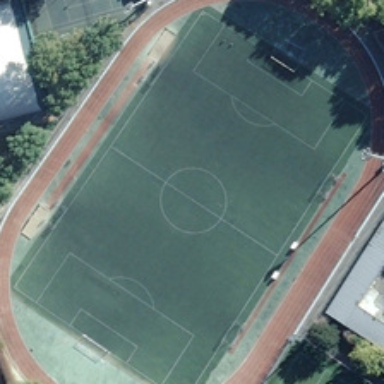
Some green trees and several buildings are around a playground with a football field in it .